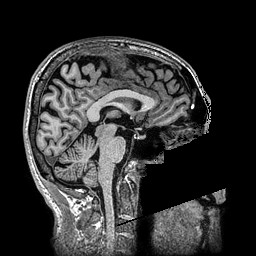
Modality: T1w
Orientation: sagittal
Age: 48
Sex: male